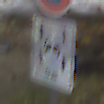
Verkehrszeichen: CarsharingfahrzeugeFrei
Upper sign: AbsolutesHalteverbot
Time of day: MorningAfternoon
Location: Outdoor (Urban)
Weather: PartlyCloudy
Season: NotSpecified
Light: Natural